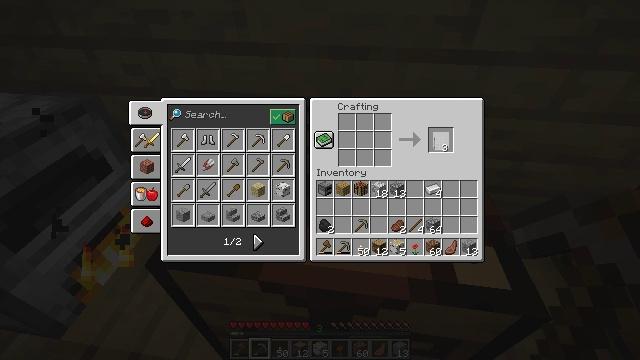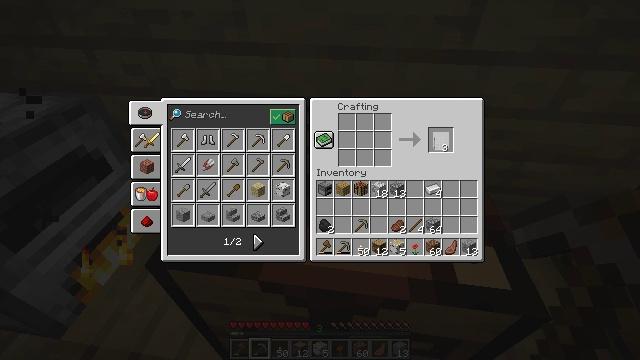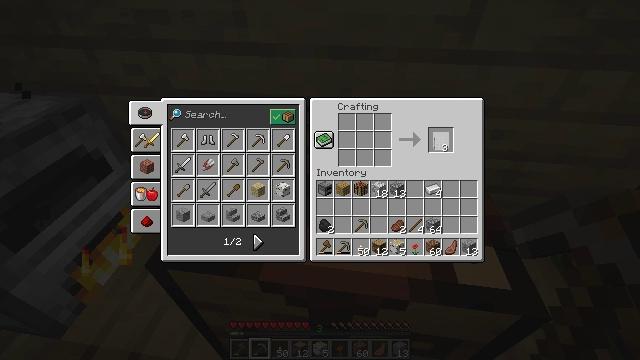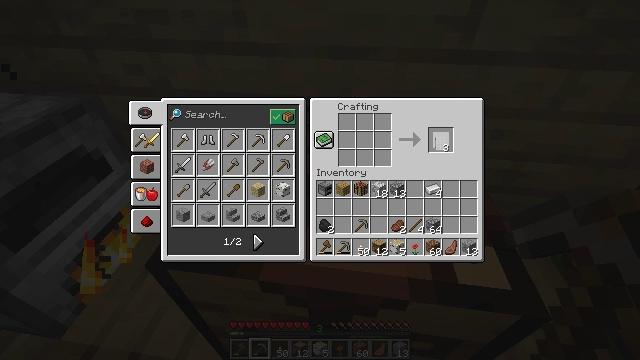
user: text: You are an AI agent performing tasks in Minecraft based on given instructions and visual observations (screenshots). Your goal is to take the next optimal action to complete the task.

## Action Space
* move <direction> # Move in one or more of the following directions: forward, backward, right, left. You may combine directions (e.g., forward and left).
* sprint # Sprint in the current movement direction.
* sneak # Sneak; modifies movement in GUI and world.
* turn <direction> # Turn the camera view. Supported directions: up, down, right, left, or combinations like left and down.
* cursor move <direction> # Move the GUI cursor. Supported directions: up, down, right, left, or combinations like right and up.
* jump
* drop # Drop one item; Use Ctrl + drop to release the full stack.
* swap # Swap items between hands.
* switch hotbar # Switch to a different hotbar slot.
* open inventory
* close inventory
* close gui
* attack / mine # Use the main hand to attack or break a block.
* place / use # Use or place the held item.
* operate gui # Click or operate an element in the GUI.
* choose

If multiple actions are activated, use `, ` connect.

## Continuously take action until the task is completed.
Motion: motion action
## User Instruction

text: Use iron ingots to craft an iron door.
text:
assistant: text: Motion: operate gui
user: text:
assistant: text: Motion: no_op
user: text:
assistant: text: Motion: no_op
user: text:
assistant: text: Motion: no_op